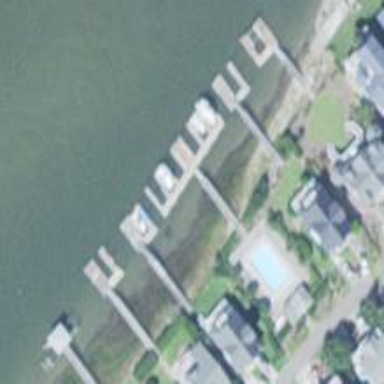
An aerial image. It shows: Man-made pier.